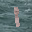
Label: 1